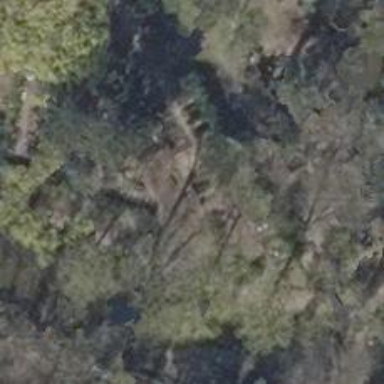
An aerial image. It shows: Historic tomb.